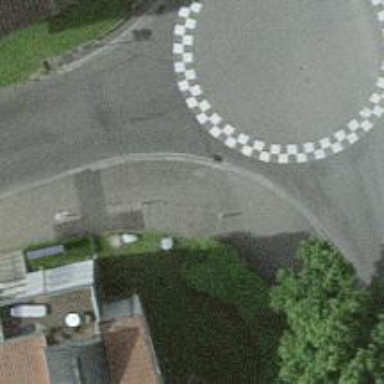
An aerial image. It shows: Kerb serving as barrier.